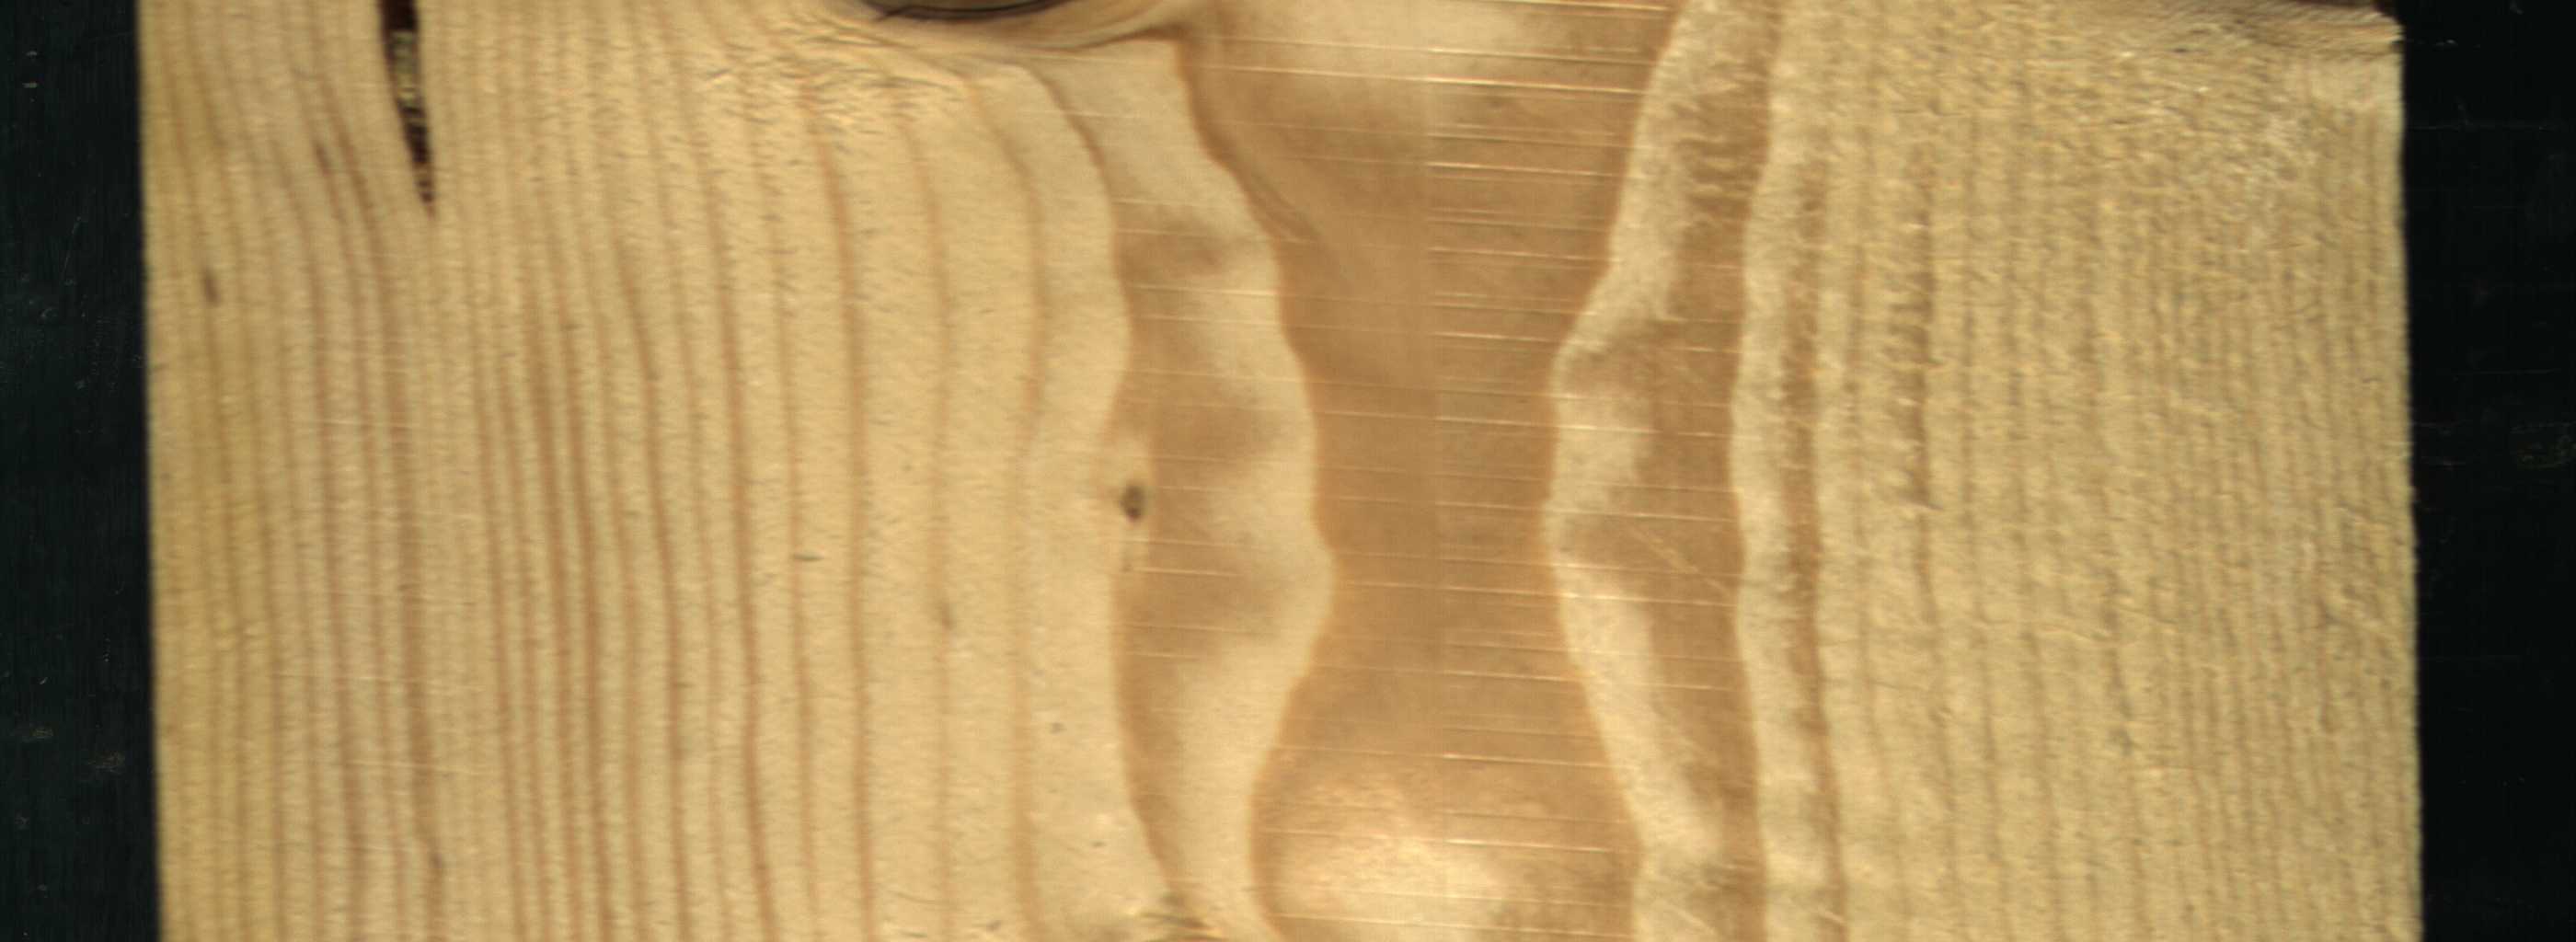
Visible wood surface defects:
resin
Live_Knot